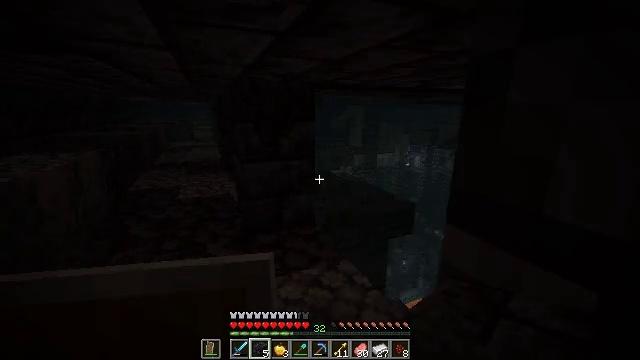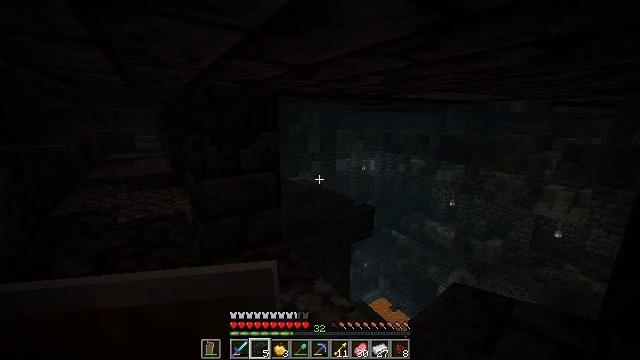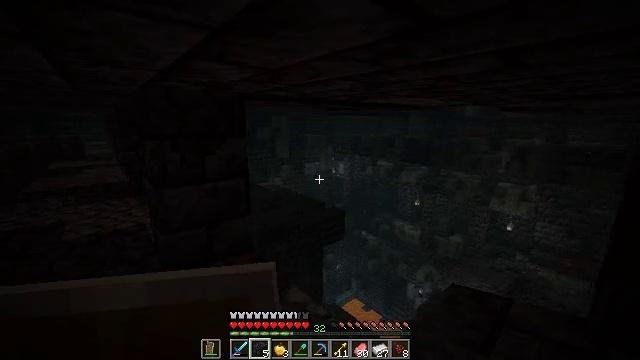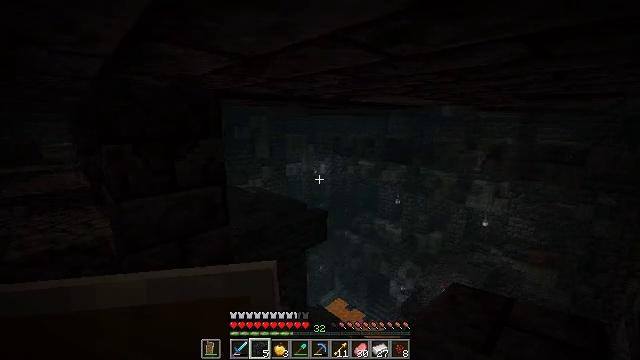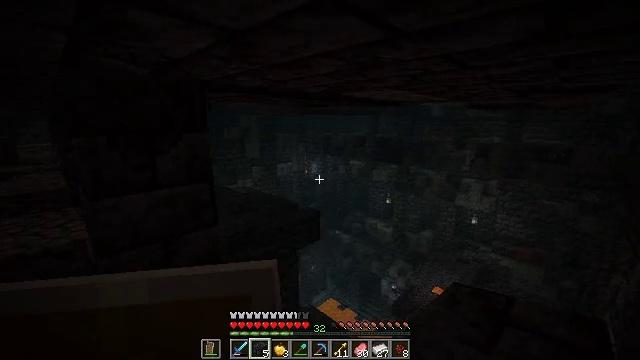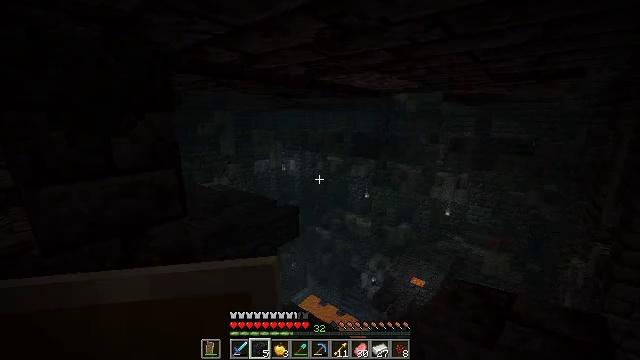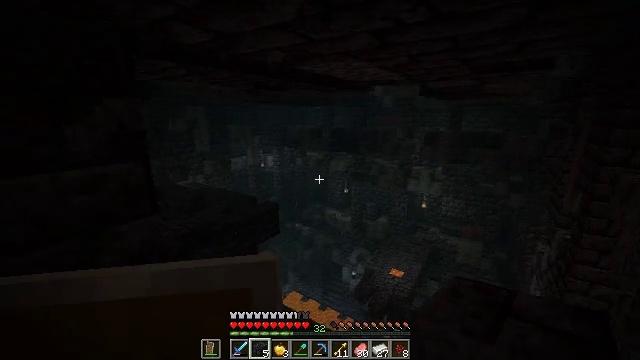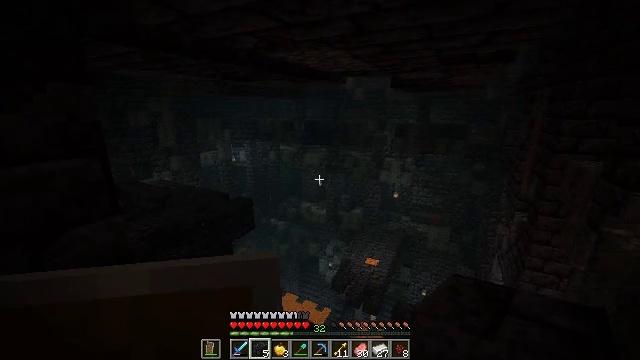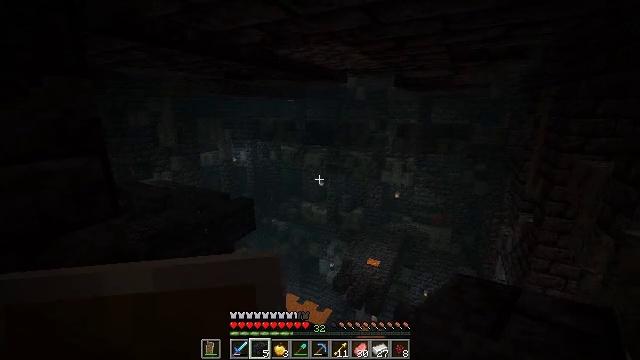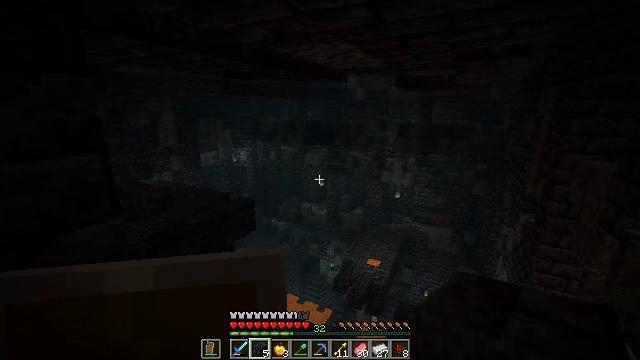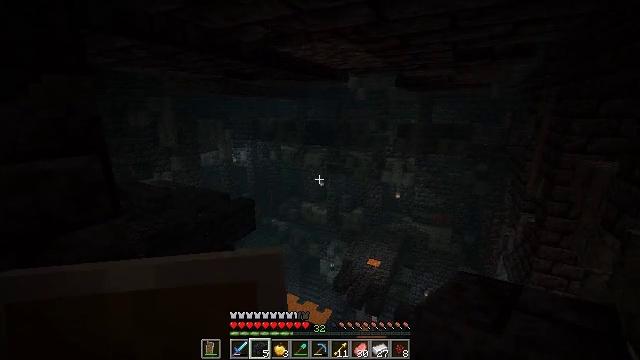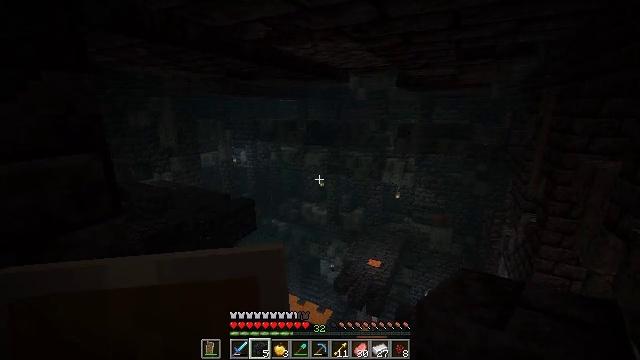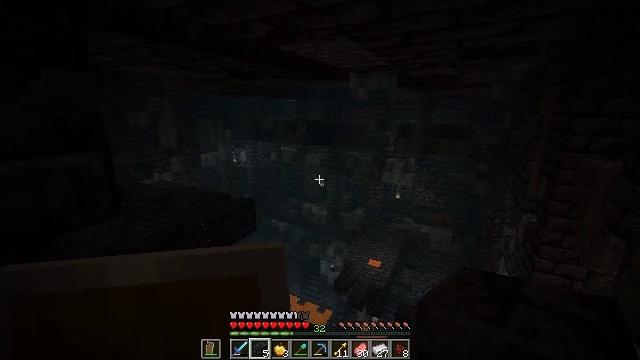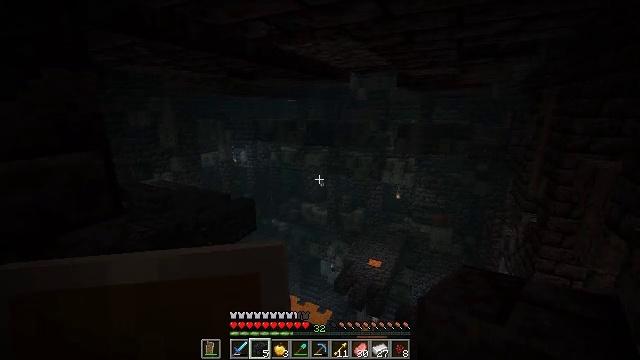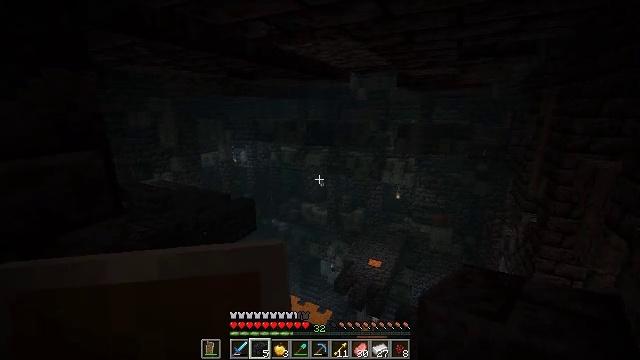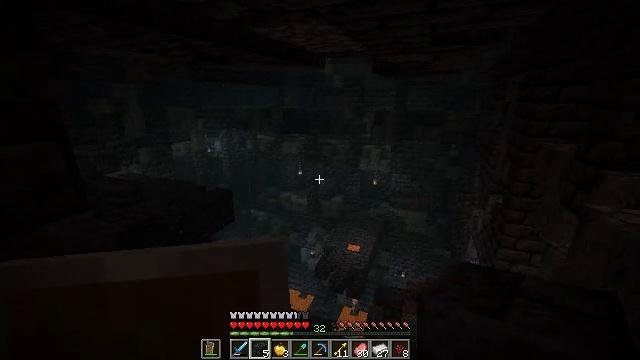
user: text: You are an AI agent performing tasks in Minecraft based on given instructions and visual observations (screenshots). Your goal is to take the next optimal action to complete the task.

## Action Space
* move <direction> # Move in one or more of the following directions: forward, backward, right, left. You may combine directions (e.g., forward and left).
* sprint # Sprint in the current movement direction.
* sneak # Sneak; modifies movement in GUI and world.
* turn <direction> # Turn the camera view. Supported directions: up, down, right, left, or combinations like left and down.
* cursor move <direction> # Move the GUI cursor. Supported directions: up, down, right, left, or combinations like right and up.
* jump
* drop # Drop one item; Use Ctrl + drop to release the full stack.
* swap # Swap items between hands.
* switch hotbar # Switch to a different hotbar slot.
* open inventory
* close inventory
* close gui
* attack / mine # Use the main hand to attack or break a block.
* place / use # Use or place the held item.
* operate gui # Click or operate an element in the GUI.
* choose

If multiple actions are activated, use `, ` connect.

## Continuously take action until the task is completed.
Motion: motion action
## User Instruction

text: Smelt netherrack to create nether bricks.
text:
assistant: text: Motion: move forward, turn right and up
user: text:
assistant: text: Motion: move forward, turn right
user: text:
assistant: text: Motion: move forward, sneak, turn right
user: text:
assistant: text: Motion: move forward, sneak, turn right
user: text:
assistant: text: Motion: move forward, sneak, turn right
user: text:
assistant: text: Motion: move forward and move left, sneak, turn right
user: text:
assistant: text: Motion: move forward and move left, sneak, turn right and down
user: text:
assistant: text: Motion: move forward and move left, sneak
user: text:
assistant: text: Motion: sneak
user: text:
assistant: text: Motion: sneak
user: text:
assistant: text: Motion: sneak
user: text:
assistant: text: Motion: sneak
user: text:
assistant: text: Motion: sneak
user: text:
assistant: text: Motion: sneak
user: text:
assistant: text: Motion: sneak, turn right and down
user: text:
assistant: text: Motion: sneak, turn right and down
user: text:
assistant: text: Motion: sneak, turn right and down
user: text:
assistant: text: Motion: sneak, turn right
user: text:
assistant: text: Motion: sneak
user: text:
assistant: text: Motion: sneak
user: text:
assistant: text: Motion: sneak
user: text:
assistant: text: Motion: sneak
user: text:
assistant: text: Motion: sneak
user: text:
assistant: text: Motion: sneak
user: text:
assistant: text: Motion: sneak
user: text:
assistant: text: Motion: sneak
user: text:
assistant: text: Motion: sneak
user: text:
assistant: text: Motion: sneak, turn right and down
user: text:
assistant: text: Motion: sneak, turn right and down
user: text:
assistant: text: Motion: sneak